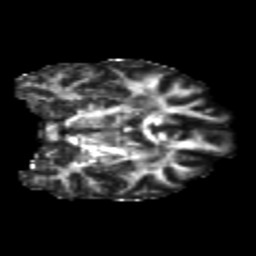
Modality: FA
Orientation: coronal
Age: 24
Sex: male
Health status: healthy
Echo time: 0.074 s